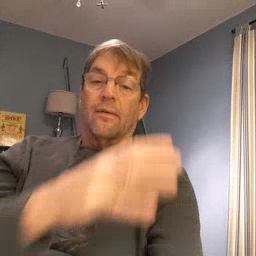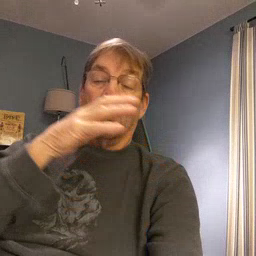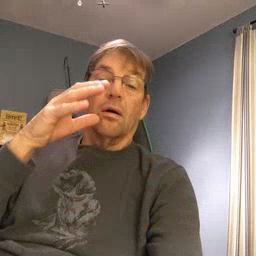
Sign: farm